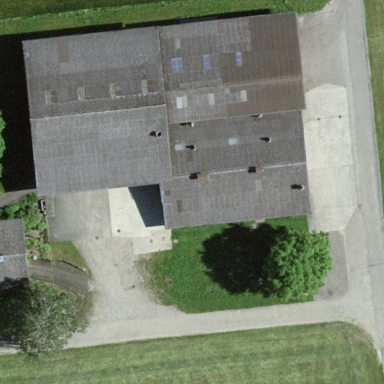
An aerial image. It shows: Rural barn.